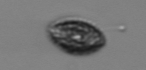
Label: Pseudochattonella_farcimen